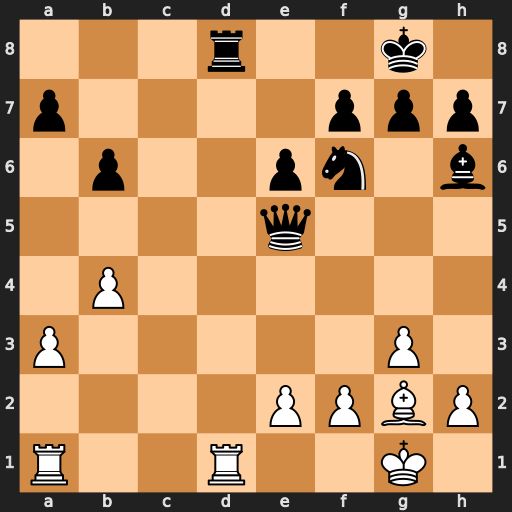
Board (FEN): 3r2k1/p4ppp/1p2pn1b/4q3/1P6/P5P1/4PPBP/R2R2K1
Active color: w
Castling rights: -
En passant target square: -
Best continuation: Rxd8+ Ne8 Rxe8#